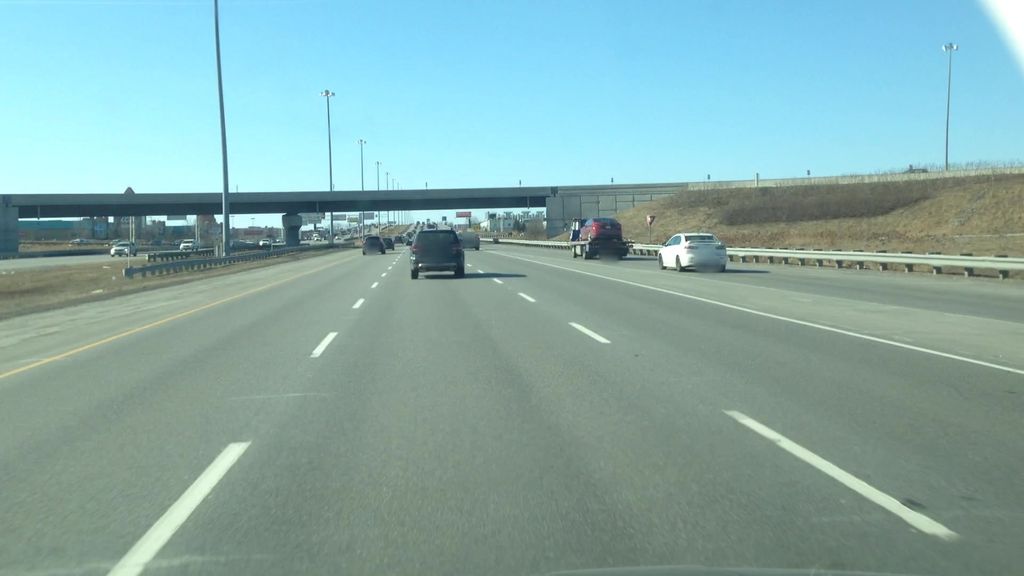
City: montreal